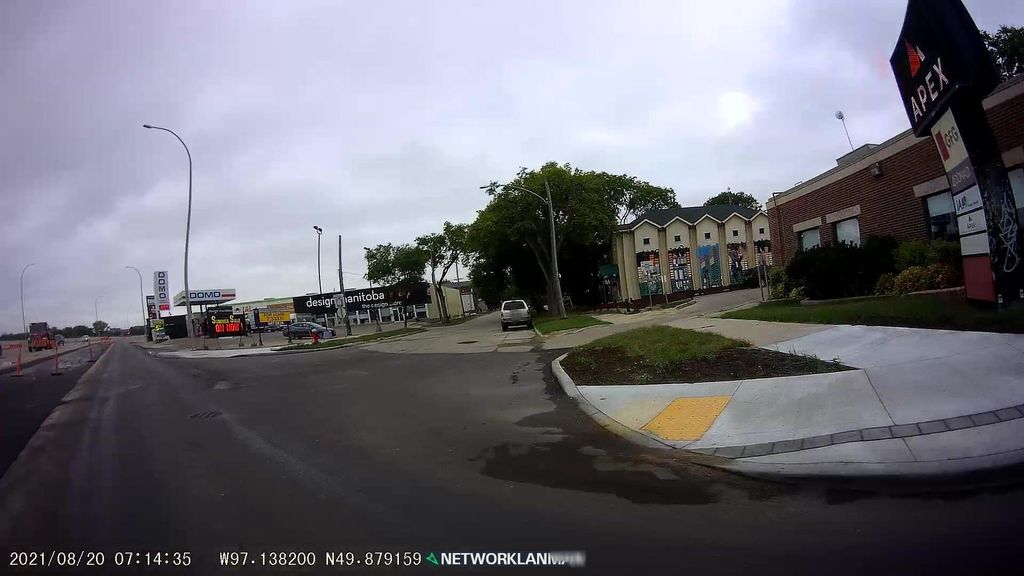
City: winnipeg